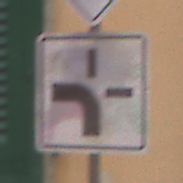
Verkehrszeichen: VerlaufVorfahrtsstrasse1
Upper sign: Vorfahrtsstrasse
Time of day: Midday
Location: Outdoor (Urban)
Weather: Overcast
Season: NotSpecified
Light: Natural